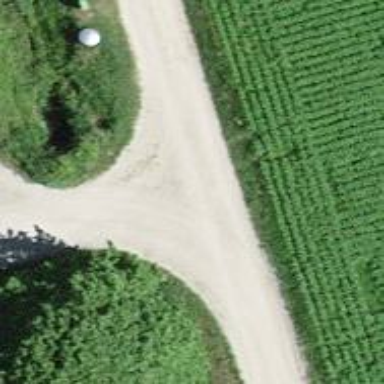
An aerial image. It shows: Unpaved track with grade3 tracktype.